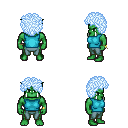
a pixel art fantasy rpg character, male body template, orc, green skin, teal sleeveless shirt, teal pants, white cyan curly afro hairstyle, bracelets, four views (front, back, left, right), 2x2 character sprite sheet, small pixel art, hard edges, no anti-aliasing